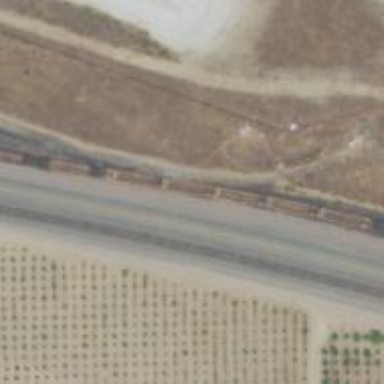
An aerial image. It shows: Railway siding with rails.